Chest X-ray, PA view. Patient: 38 years old, sex M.
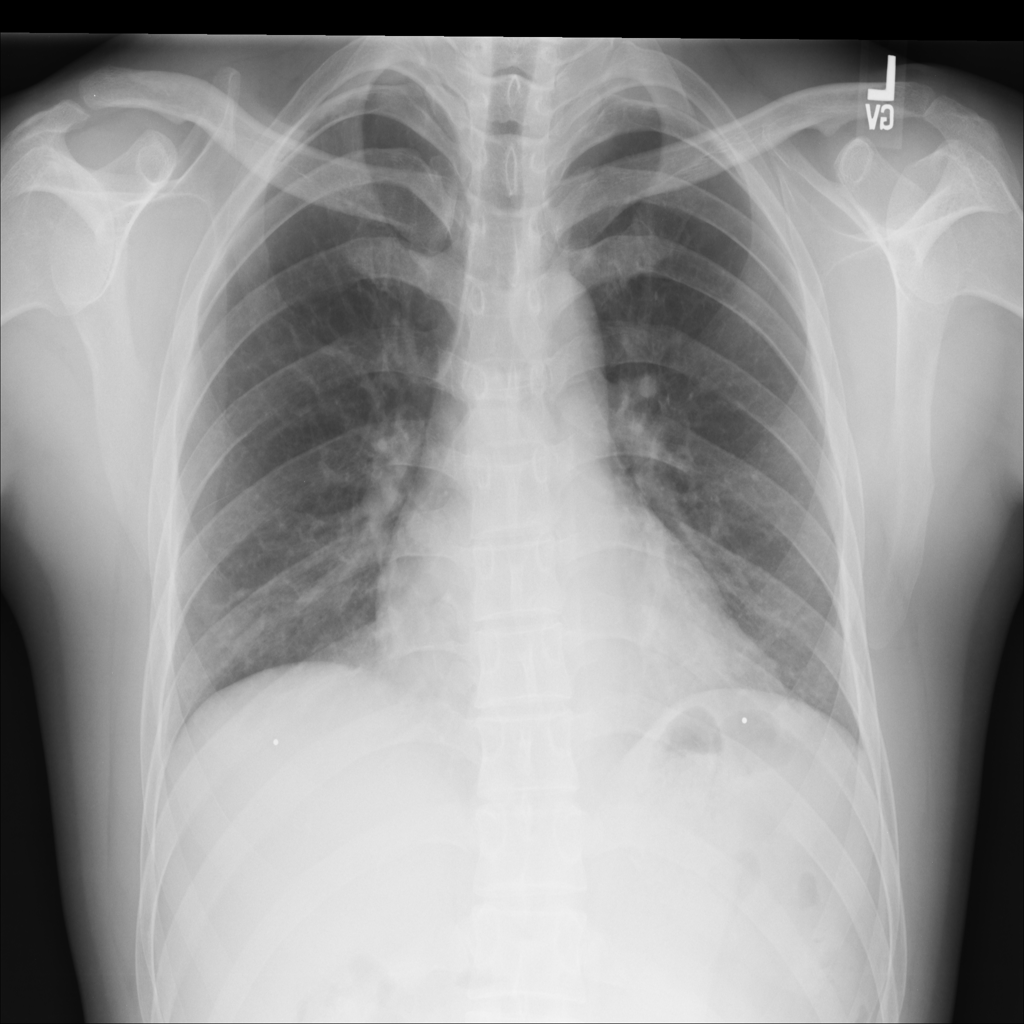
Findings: No Finding